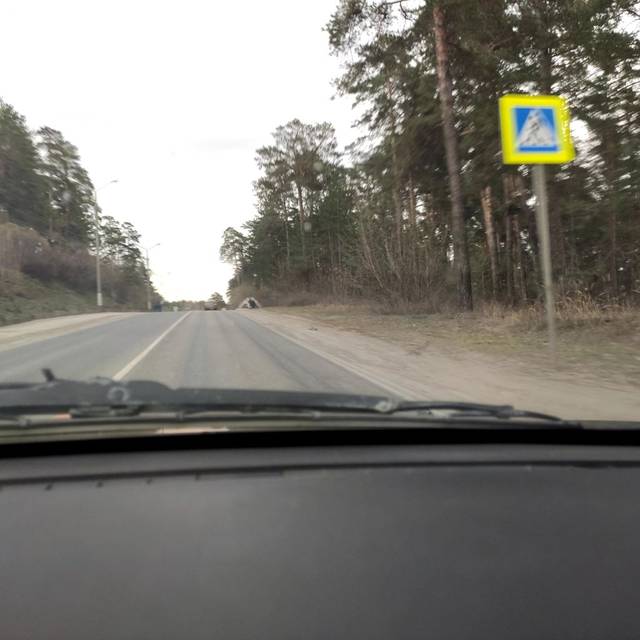
Region: Russia
Coordinates: 53.476, 49.342